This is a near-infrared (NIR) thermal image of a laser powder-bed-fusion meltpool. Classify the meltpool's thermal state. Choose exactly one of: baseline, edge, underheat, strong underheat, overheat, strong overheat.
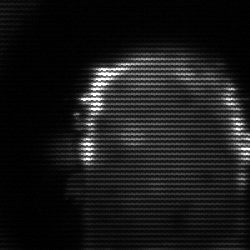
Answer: baseline